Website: crate-barrel
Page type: account-selection
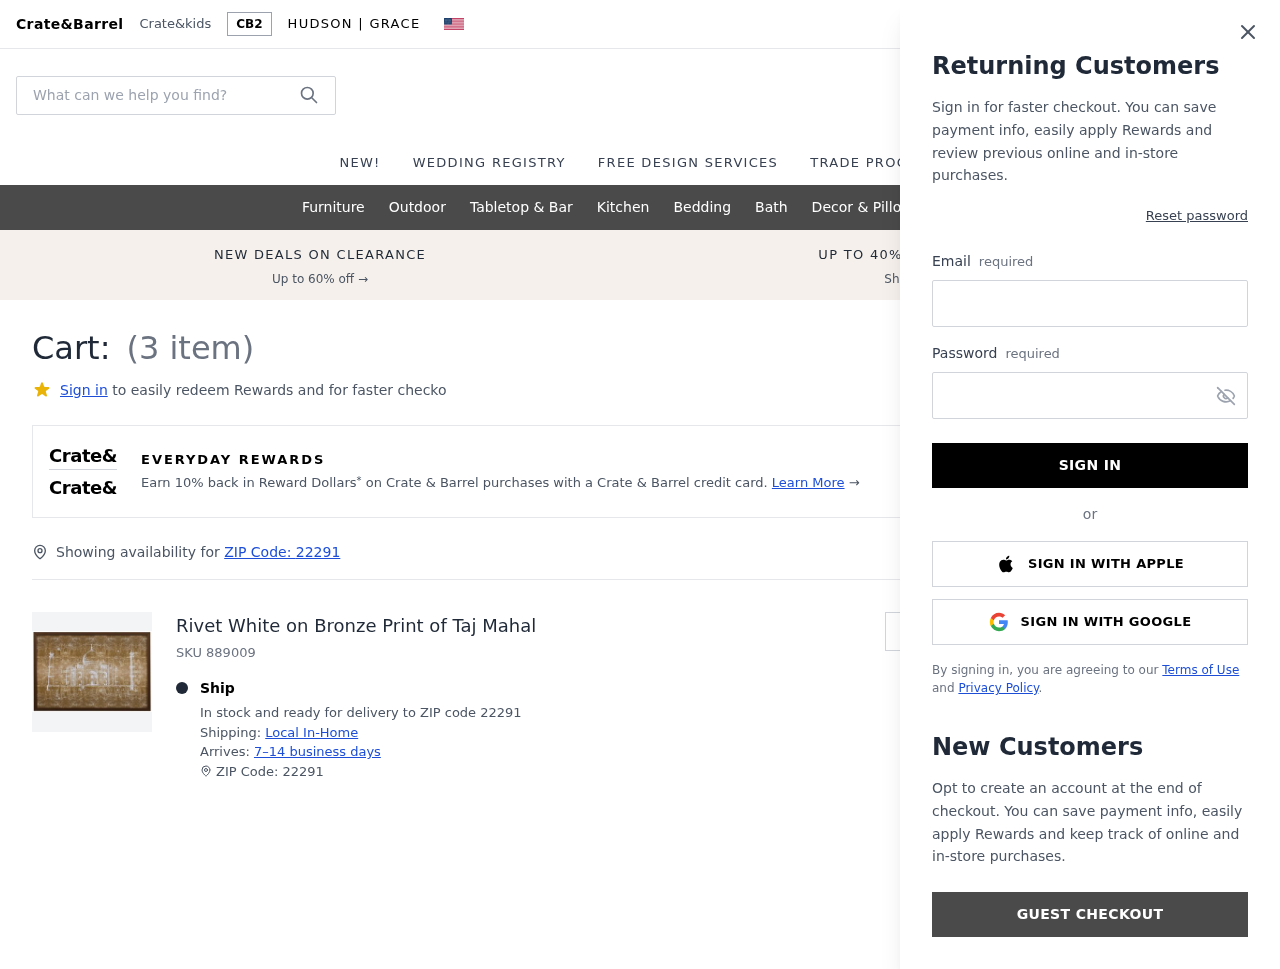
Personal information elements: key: PII_EMAIL
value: balvarez@hotmail.com
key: PII_POSTCODE
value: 22291
Product elements: key: PRODUCT1_NAME
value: Rivet White on Bronze Print of Taj Mahal
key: PRODUCT1_QUANTITY
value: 3
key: PRODUCT1_SKU
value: SKU 889009
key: PRODUCT1_ORIGINAL_PRICE
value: $47.24
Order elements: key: ORDER_NUM_ITEMS
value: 3
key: ORDER_SUBTOTAL
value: $113.37
Search elements: key: HEADER_SEARCH
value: What can we help you find?